Interaction volume radius: 10 \u00c5
Interaction volume height: 15 \u00c5
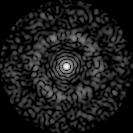
Disorder parameter: 0.8221